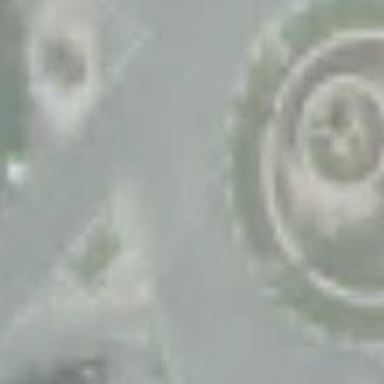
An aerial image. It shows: Circular junction on tertiary road.